Question:
I am trying to add to a table a group of values on of them is a date.
When trying to add a date i receive the following error:
> The conversion of a varchar data type to a datetime data type resulted in an out-of-range value.
i have tried to run the following query's:
'''
INSERT INTO BoxEntries (Date,Value,Description,Empid,EmpName) Values(CAST('27/07/2017 10:24:13' AS DATETIME),'0','Alpha Day','0','Alpha')
INSERT INTO BoxEntries (Date,Value,Description,Empid,EmpName) Values(CONVERT(VARCHAR,'27/07/2017 10:24:13',13),'0','Alpha Day','0','Alpha')
INSERT INTO BoxEntries (Date,Value,Description,Empid,EmpName) Values(CONVERT(VARCHAR,'27-07-2017 10:24:13.000',113),'0','Alpha Day','0','Alpha')
INSERT INTO BoxEntries (Date,Value,Description,Empid,EmpName) Values('27-07-2017 10:24:13.000','0','Alpha Day','0','Alpha')
'''
I have confirmed and 13 or 113 is the time of datatime i want in SQL.
The wired part is that when i try to directly add to the database the values it doesn't give me any errors.
The table:
'''
CREATE TABLE [dbo].[BoxEntries] (
[Id] INT IDENTITY (1, 1) NOT NULL,
[Date] DATETIME NOT NULL,
[Value] MONEY NOT NULL,
[Description] VARCHAR (MAX) NOT NULL,
[EmpId] INT NOT NULL,
[EmpName] VARCHAR (MAX) NOT NULL,
PRIMARY KEY CLUSTERED ([Id] ASC) );
'''
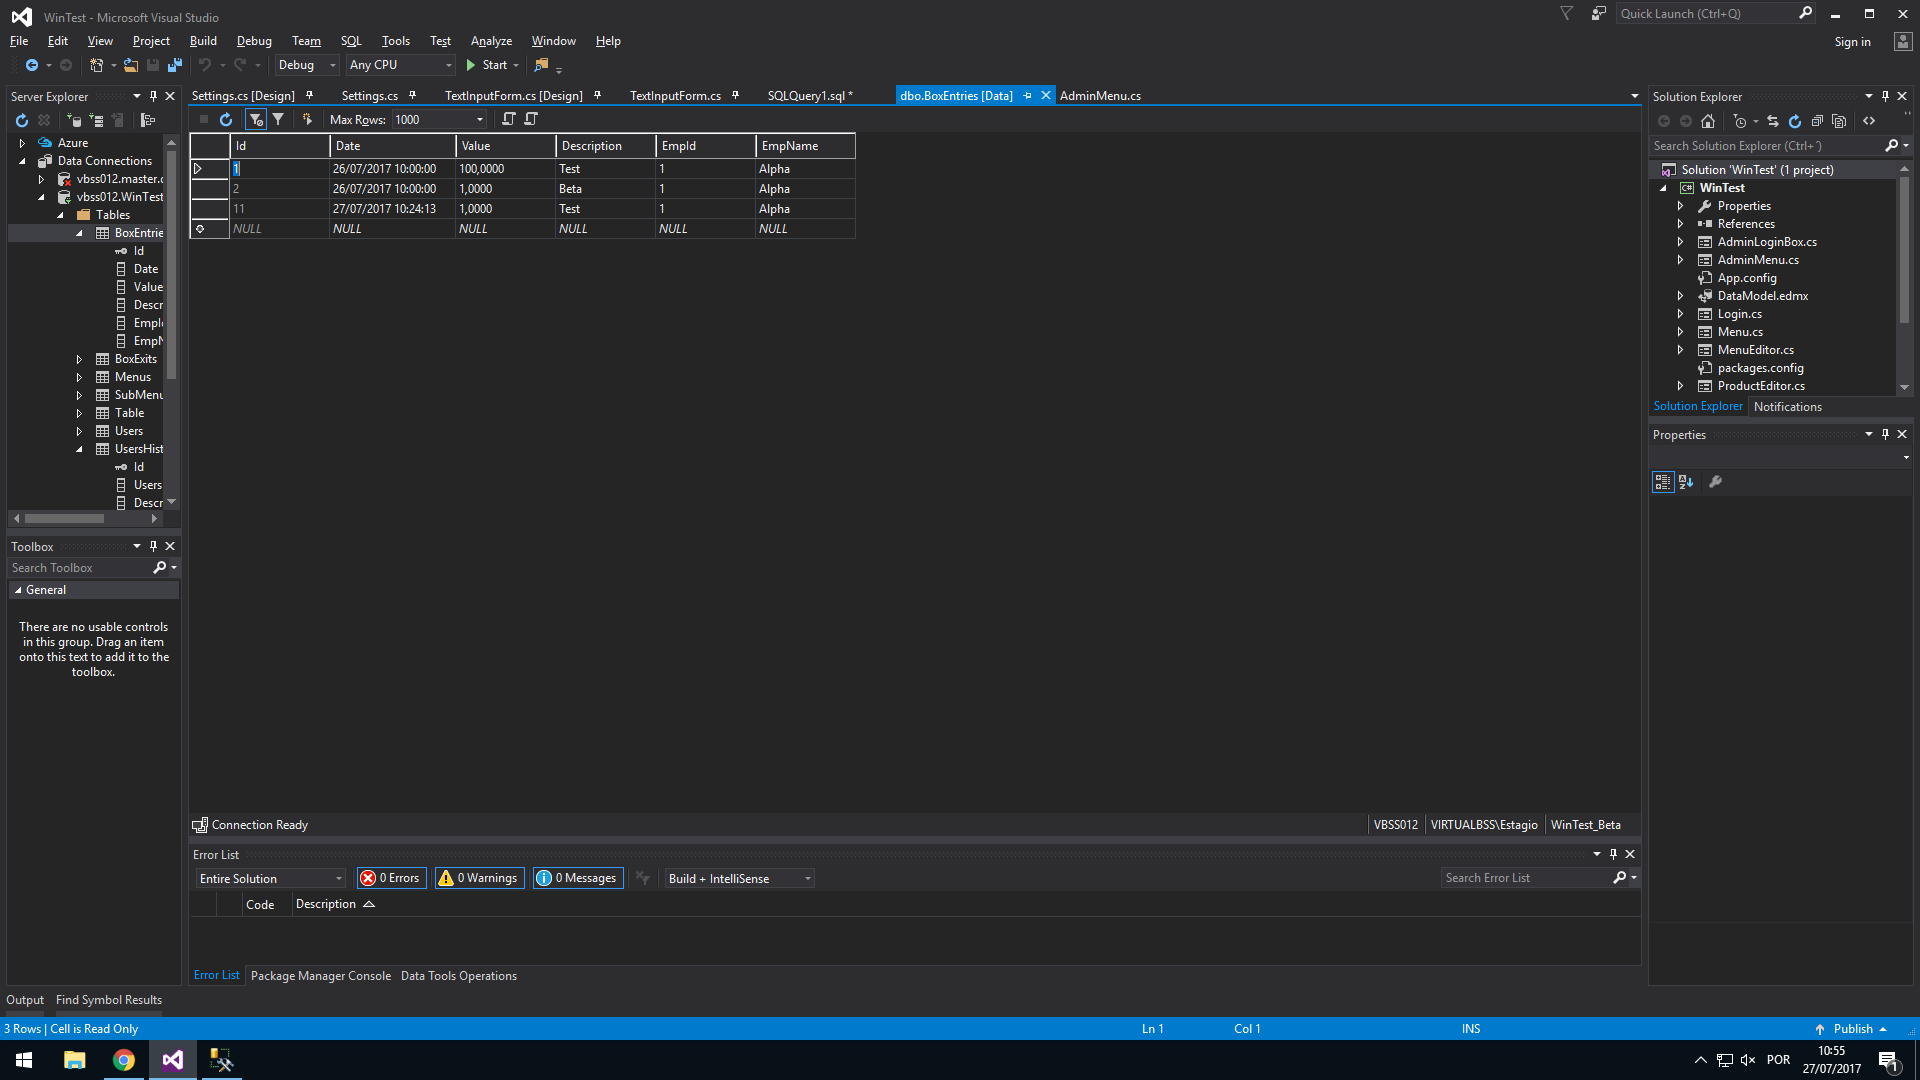
Answer: mssql format of datetime is 'YYYY-MM-DD HH:MM:SS.mmm'
<URL>
so correct query for your case might be:
'''
INSERT INTO BoxEntries ([Date],Value,Description,Empid,EmpName)
Values('2017-07-27 10:24:13.000', '0', 'Alpha Day', '0', 'Alpha');
'''